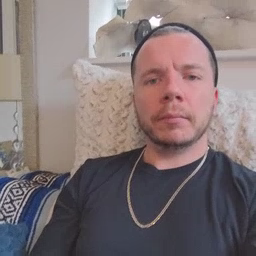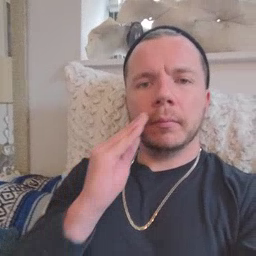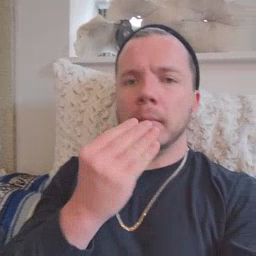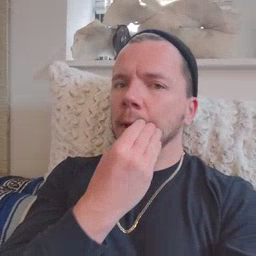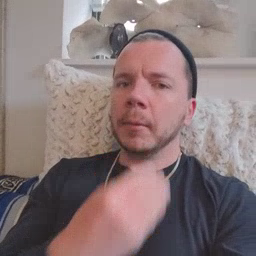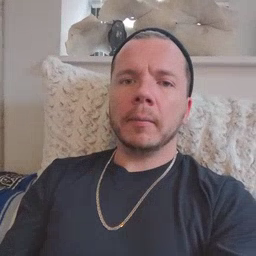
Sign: napkin